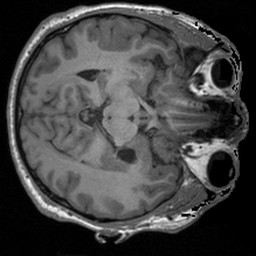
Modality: T1w
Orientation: axial
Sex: male
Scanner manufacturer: siemens
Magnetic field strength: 3 T
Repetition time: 1.9 s
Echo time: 0.00226 s